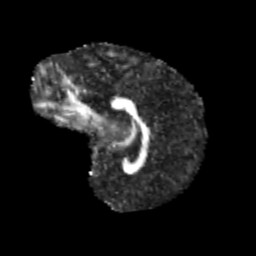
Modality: FA
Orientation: sagittal
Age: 9
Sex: male
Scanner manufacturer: siemens
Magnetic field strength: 3 T
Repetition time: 3.8 s
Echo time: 0.07 s